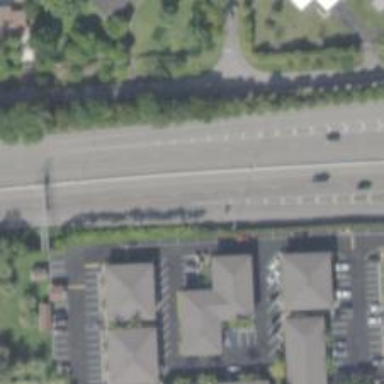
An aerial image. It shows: Motorway junction.